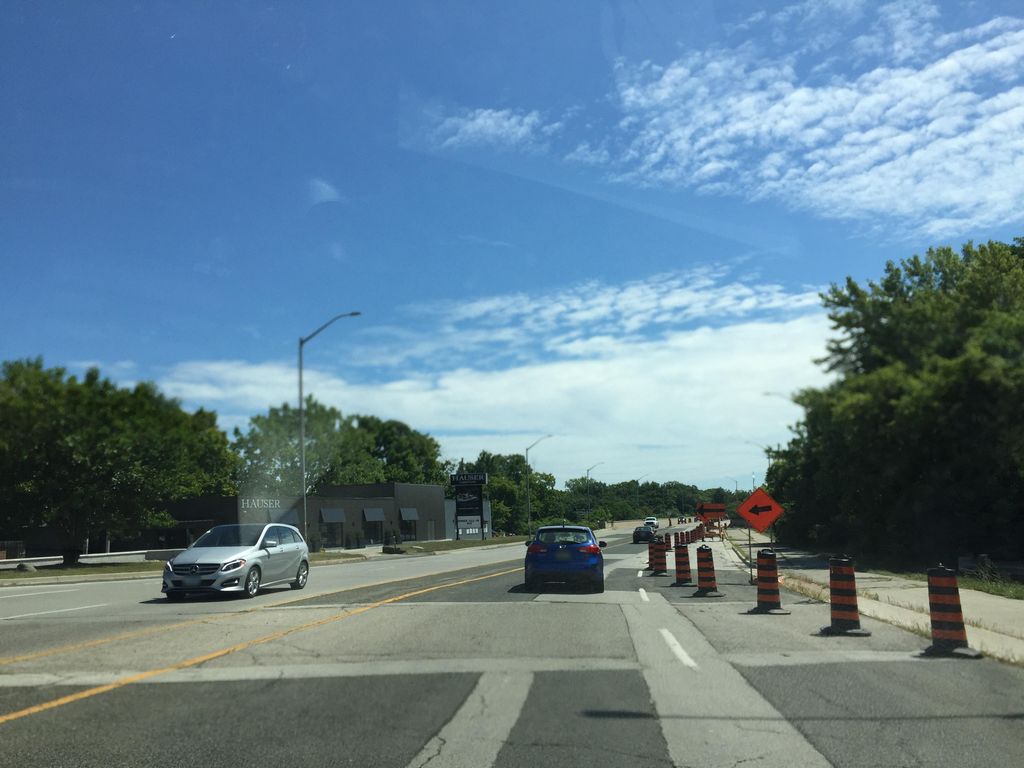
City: hamilton